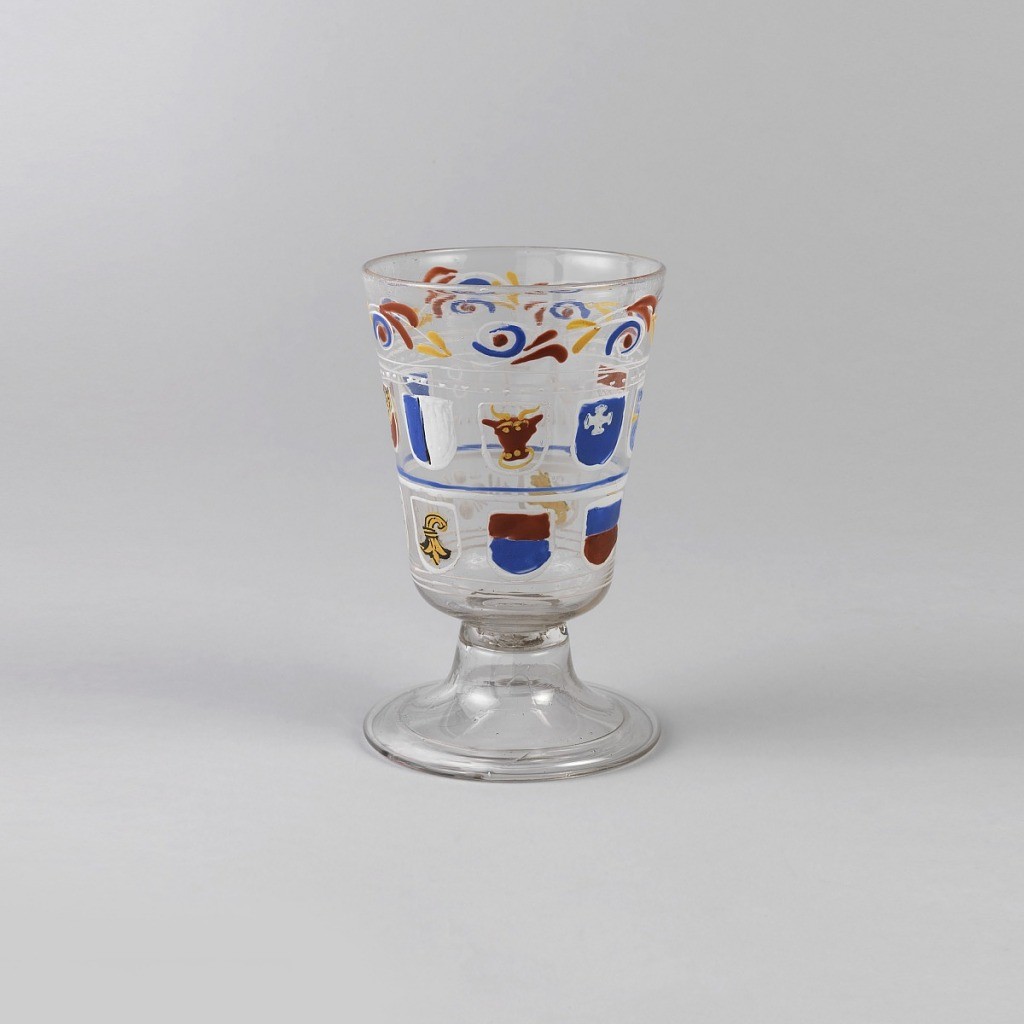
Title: Goblet
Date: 18th century
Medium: Glass
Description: Clear glass goblet with 2 rows of shields decoration painted on body.